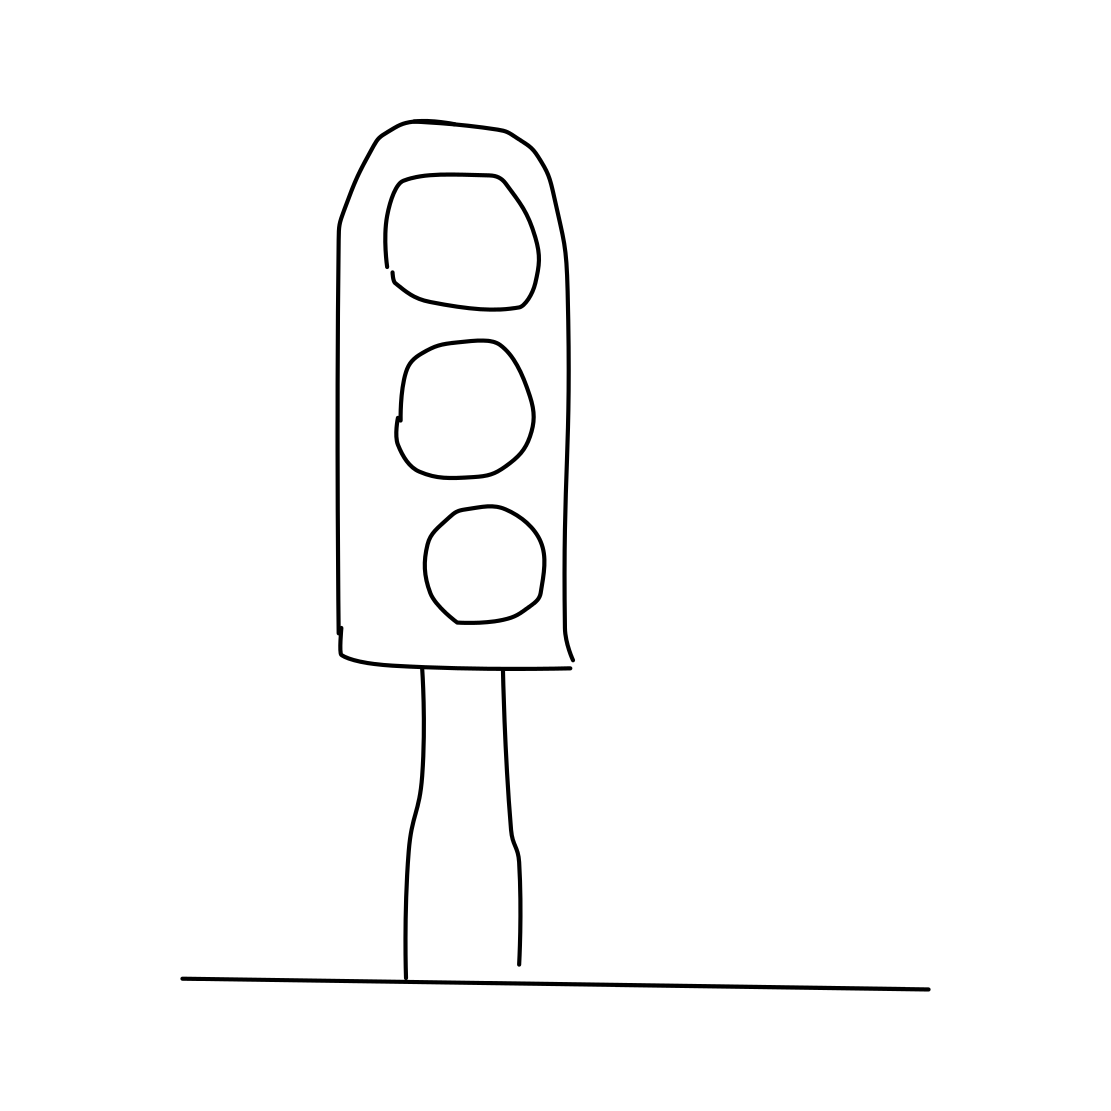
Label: traffic light